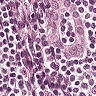
Metastatic tissue present: yes